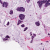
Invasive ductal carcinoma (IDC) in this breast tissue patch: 1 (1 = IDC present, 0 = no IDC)